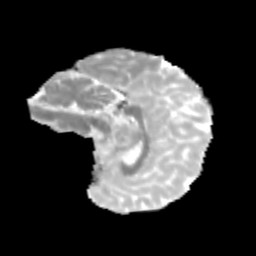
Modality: MD
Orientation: sagittal
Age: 13
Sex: female
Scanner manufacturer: siemens
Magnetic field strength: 3 T
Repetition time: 3.8 s
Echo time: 0.07 s